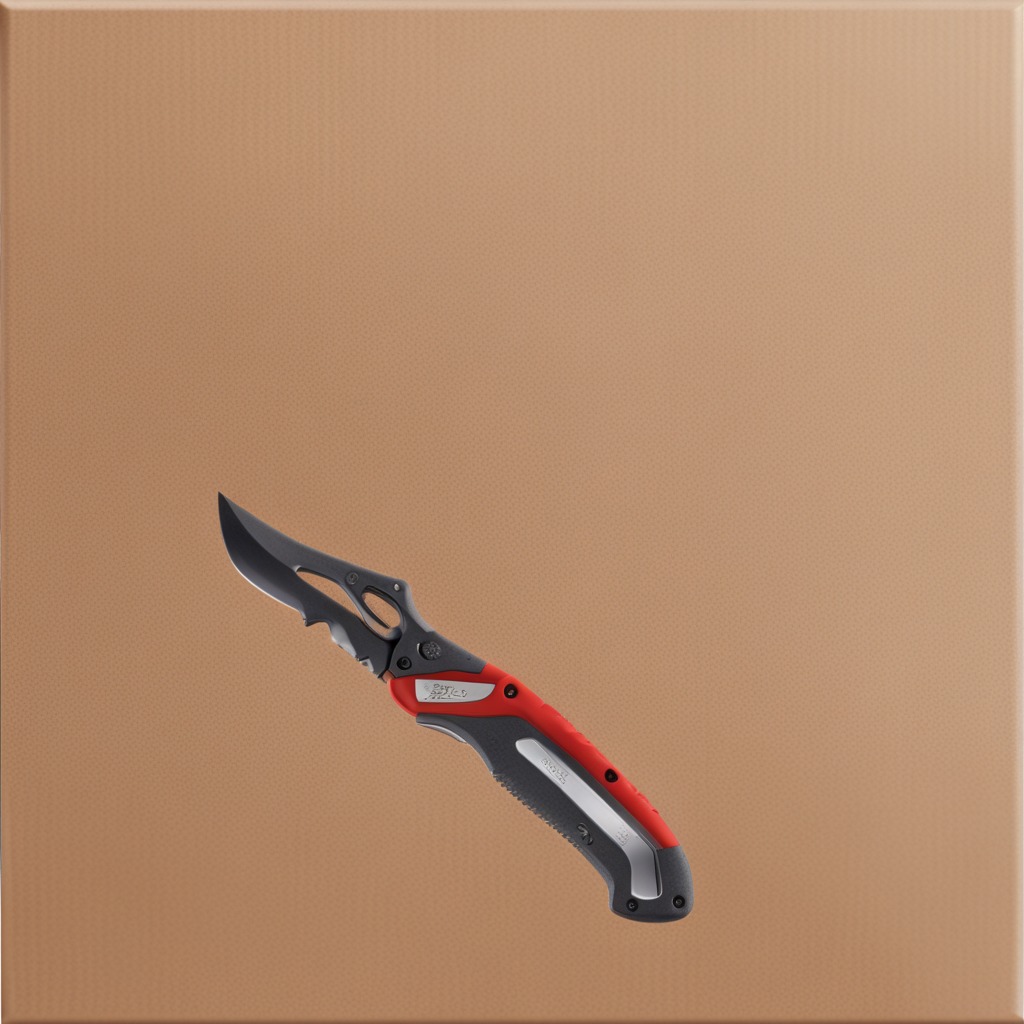
A utility knife is lying on the clean dry cardboard box surface in an outdoor workshop during daytime bright natural light soft shadows slightly creased but